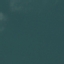
Land use / land cover class: SeaLake